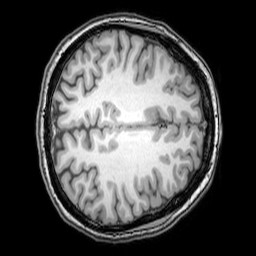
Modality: T1w
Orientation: axial
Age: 22
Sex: female
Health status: healthy
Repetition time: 0.081 s
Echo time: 0.037 s